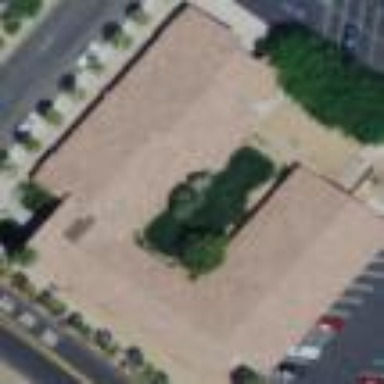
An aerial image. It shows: Commercial building.